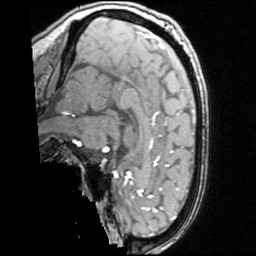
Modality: angio
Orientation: sagittal
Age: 27
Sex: male
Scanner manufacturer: siemens
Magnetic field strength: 3 T
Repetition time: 0.025 s
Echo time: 0.00334 s